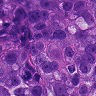
Metastatic tissue present: yes